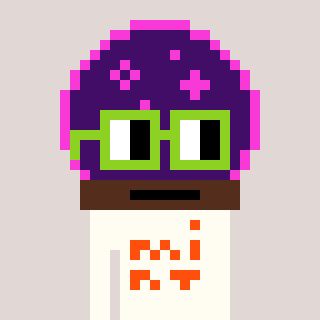
a pixel art character with square light green glasses, a crystalball-shaped head and a grayscale-colored body on a warm background